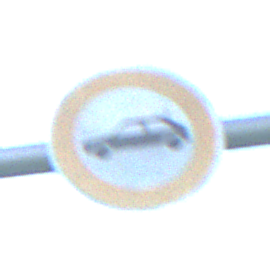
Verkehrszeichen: VerbotPersonenkraftwagen
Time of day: MorningAfternoon
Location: Outdoor (Nature)
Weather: PartlyCloudy
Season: NotSpecified
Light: Natural